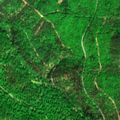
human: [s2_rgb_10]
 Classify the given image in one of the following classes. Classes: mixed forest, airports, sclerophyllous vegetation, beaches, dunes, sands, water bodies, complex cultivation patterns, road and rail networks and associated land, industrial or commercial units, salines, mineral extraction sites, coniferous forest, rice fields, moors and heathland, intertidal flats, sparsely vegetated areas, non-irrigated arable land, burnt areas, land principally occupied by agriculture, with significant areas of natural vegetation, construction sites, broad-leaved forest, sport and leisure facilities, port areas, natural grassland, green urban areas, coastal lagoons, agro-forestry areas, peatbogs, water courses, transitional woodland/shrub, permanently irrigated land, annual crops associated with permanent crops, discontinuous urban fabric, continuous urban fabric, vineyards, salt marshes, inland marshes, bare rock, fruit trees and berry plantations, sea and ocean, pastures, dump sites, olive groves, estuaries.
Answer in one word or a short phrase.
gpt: broad-leaved forest, mixed forest